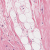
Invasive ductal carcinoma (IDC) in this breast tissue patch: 0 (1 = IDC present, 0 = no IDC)